Interaction volume radius: 10 \u00c5
Interaction volume height: 15 \u00c5
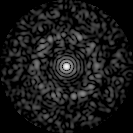
Disorder parameter: 0.8381